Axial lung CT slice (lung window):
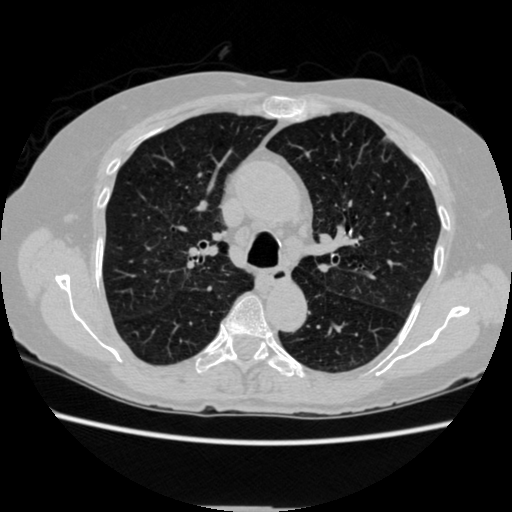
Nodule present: no